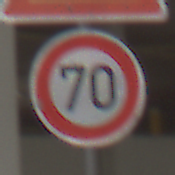
Verkehrszeichen: Geschwindigkeit70
Zusatzzeichen oben: ViehtriebLinks
Umgebung: Roofed, Urban
Tageszeit: Midday
Wetter: Overcast
Licht: Artificial
Jahreszeit: NotSpecified
Kontrast: MediumContrast